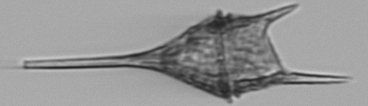
Label: Tripos_lineatus